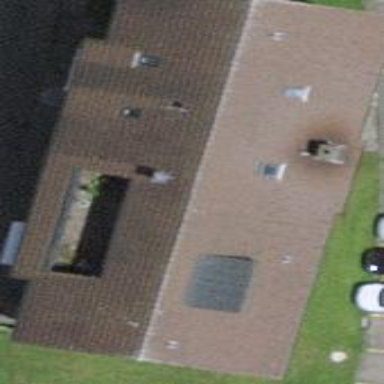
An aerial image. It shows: View of apartment building.